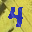
Label: 4